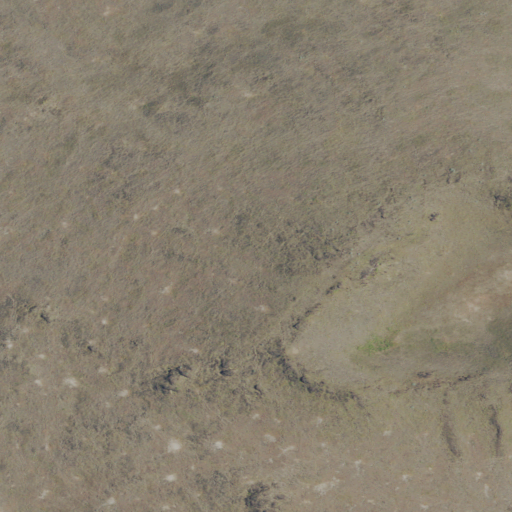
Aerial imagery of crater(s) in Oregon named Bowden Crater containing only grassland